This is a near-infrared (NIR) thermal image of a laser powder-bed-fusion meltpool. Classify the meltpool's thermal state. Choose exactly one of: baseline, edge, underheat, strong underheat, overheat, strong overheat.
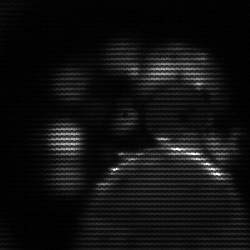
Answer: baseline